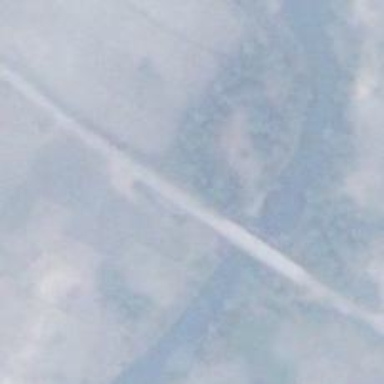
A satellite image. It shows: Unclassified road on bridge.